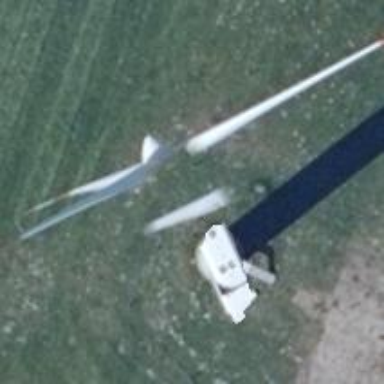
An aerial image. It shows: Wind generator using horizontal axis wind turbines.